Question: In my 'Main' procedure I want to write a quick if-statement which checks whether the user has made a valid input (user chooses number of project from list of data, see attached screenshot). For that I am checking whether the project number is not part of the list of projects. If that is true, an error message is displayed; if not then a number of other procedures are called.
For some reason though I get error 2015 when I run it, which means that the if-statement is always true, even on correct user entries. Can someone help me understand the error please?
- - -
Code below (note: I have tried pasting it 5 times but the formatting still won't work this time for some reason - any idea what that could be? The code is properly formatted. Sorry for the messy display; if anyone can tell me what that problem might I would be very grateful!)
'''
Sub Main()
'Turn off screen updating
Application.ScreenUpdating = False
'Define variable for currently active cell to reactivate it afterwards
Dim OldActiveSheet As Object
Dim OldActiveCell As Object
Dim i As Integer
Dim ProjectList As Range
Set OldActiveSheet = ActiveSheet
Set OldActiveCell = ActiveCell
'If-statement to check whether project number is valid or not
Worksheets("Invoice").Activate
'Print to Immediate Window to check value - remove later
Debug.Print Range("IdSelect").Value
If IsError(Application.Match(Range("IdSelect").Value, "ProjectList", 0)) Then
'Print to Immediate Window to check value - remove later
Debug.Print Application.Match(Range("IdSelect").Value, Worksheets("Input").Range("ProjectList"), 0)
MsgBox "Invalid Choice: Project with this number does not exist!"
Exit Sub
Else
'Call procedures to execute
Call SortData
Call Count_Line_Items
Call Count_Total_Rows
Call Write_Services(ServCnt)
Call Write_Expenses(ExpCnt)
End If
'Reactivate previous active cell
OldActiveSheet.Activate
OldActiveCell.Activate
End Sub
'''
Screenshot from "Input" sheet:

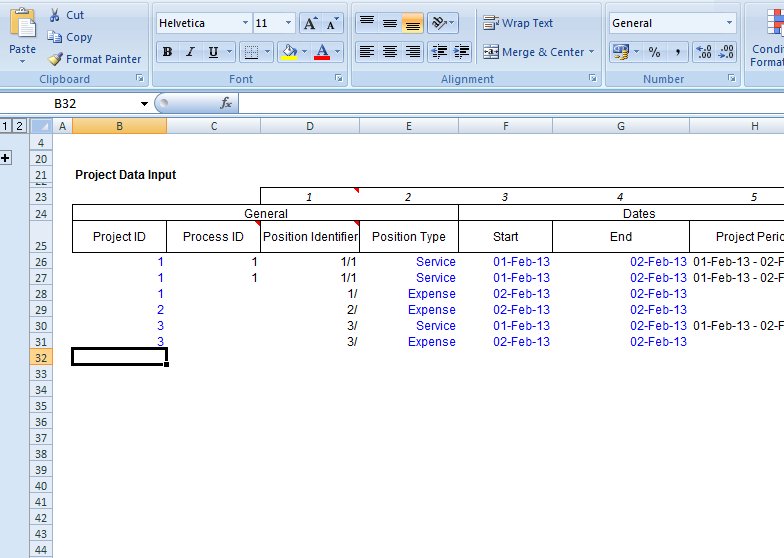
Answer: The way you refer to range is rather odd.. because you missed out 'range' reference. Oddly enoughbthat you do it correct on the next line at
'Debug.Print Application.Match(Range("IdSelect").Value, Worksheets("Input").Range("ProjectList"), 0)'
So try this please: (it take me 100 years to format my own post on mobile.....). Make sure to use as shown in my sample code below. Set your sheets accordingly.
'''
Dim ws as Worksheet
Set ws = Sheets(1)
IsError(Application.Match(ws.Range("IdSelect").Value, ws.Range("ProjectList"), 0)) Then
'''
And here is for you to read on for <URL>